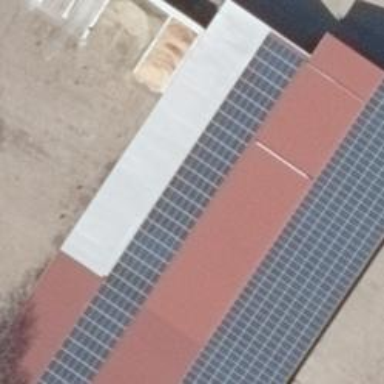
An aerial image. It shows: Small solar photovoltaic panel generator inside building.